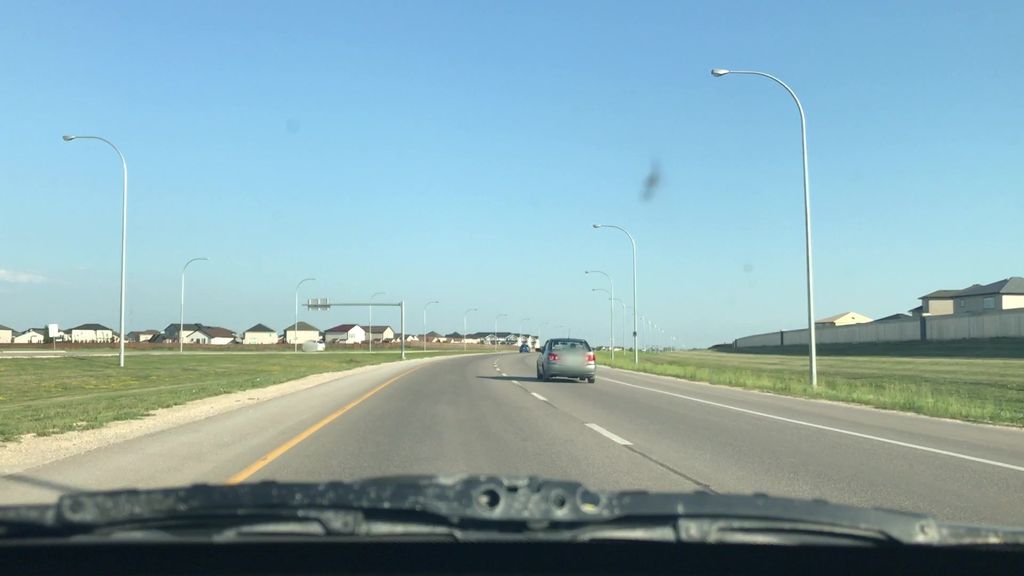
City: winnipeg